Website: home-depot
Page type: account-dashboard
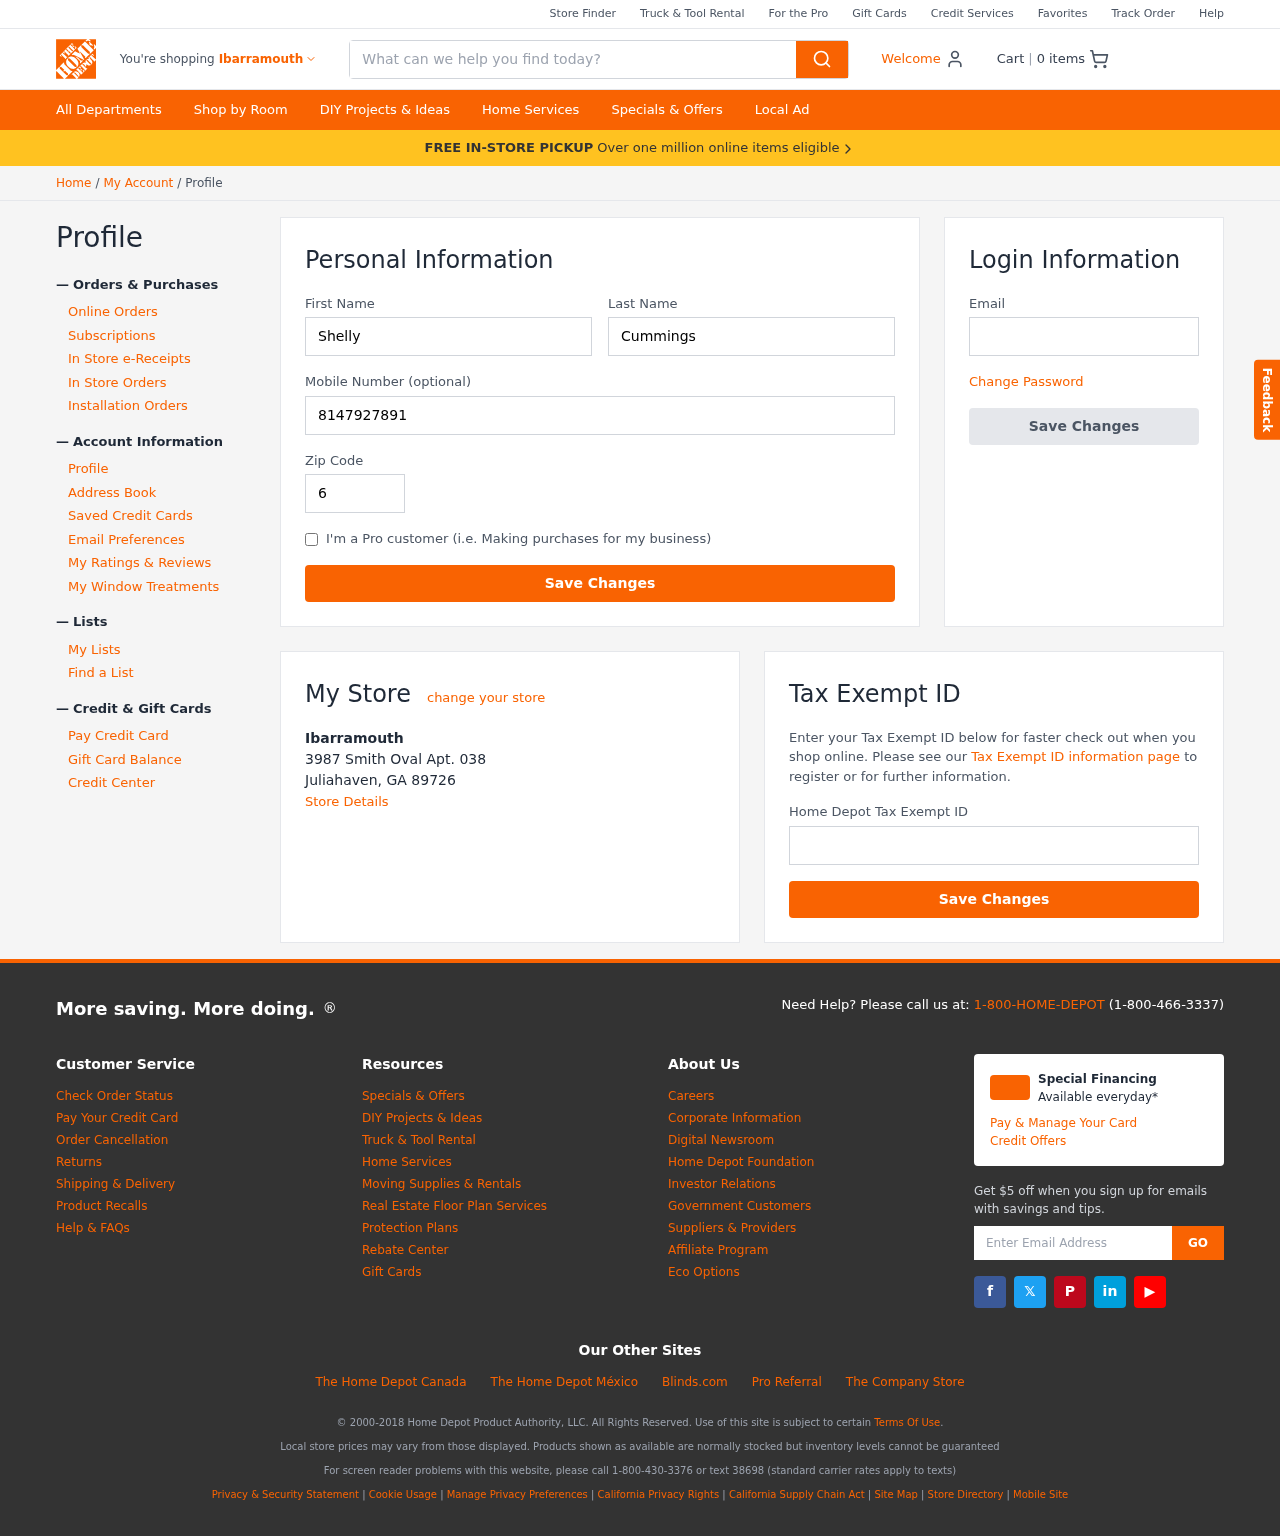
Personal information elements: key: PII_CITY
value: Ibarramouth
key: PII_EMAIL
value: shelly.cummings@gmail.com
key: PII_FIRSTNAME
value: Shelly
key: PII_LASTNAME
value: Cummings
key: PII_LOCATION1_CITY_STATE_ZIP
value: Juliahaven, GA 89726
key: PII_LOCATION1_NAME
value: Ibarramouth
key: PII_LOCATION1_STREET
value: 3987 Smith Oval Apt. 038
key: PII_PHONE
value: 8147927891
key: PII_POSTCODE
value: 60266
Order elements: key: ORDER_NUM_ITEMS
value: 0
Search elements: key: HEADER_SEARCH
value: What can we help you find today?